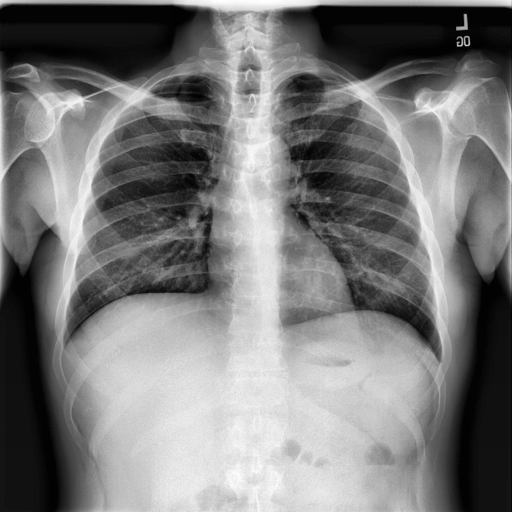
Finding: NORMAL